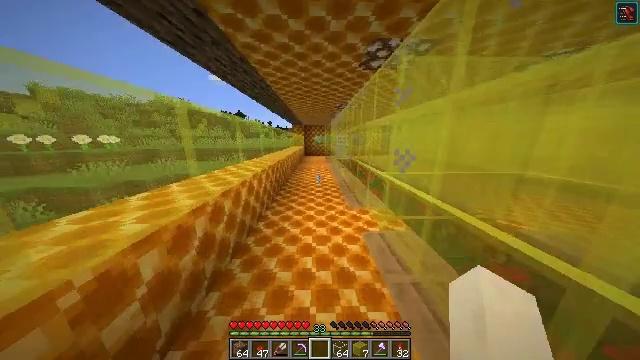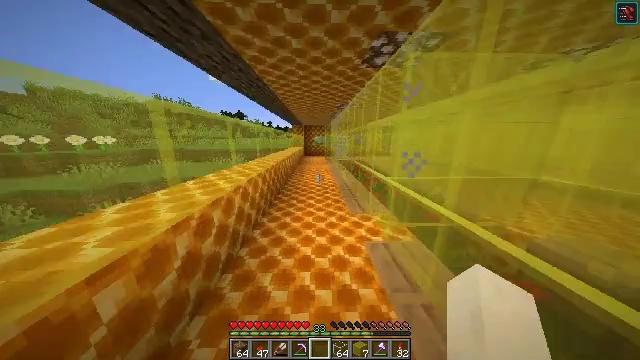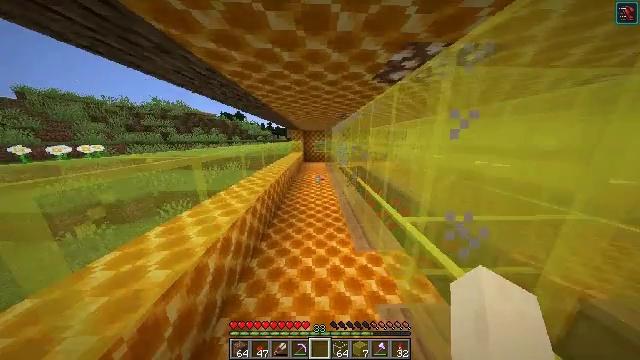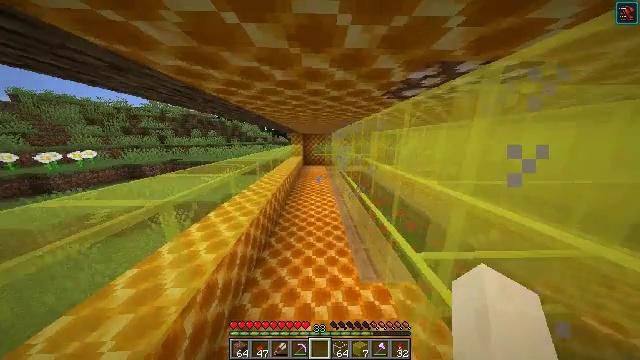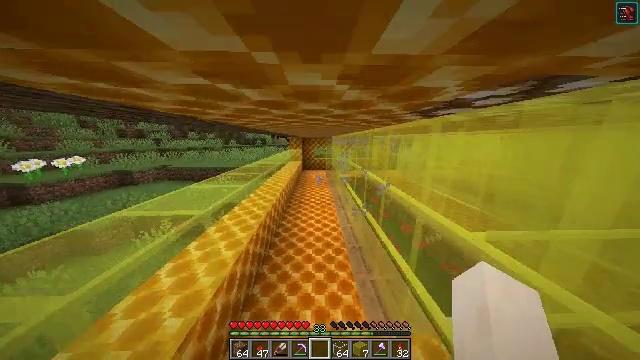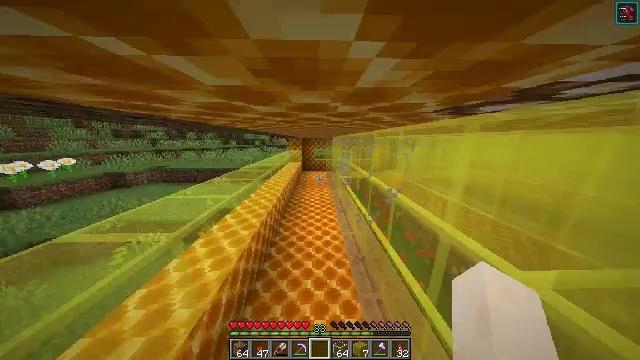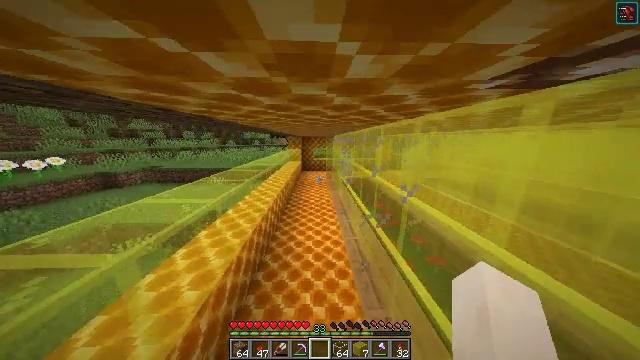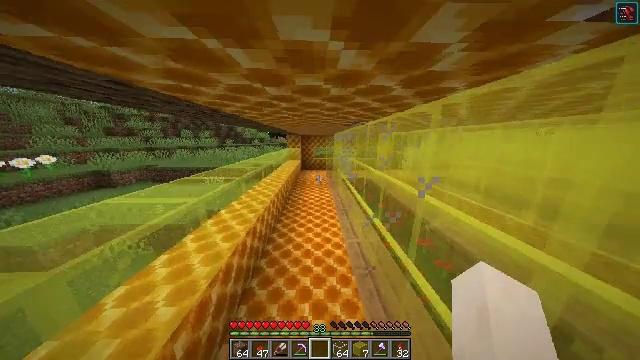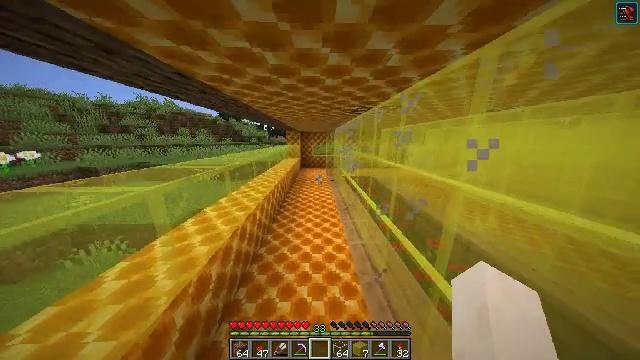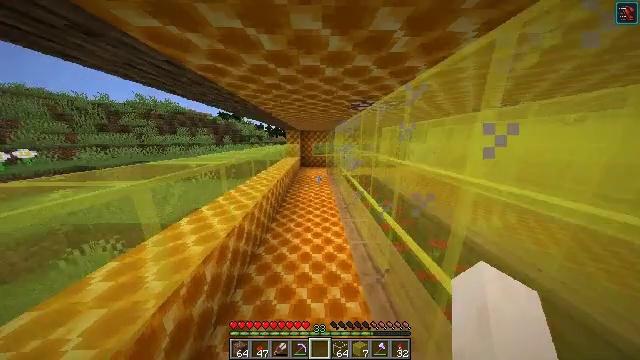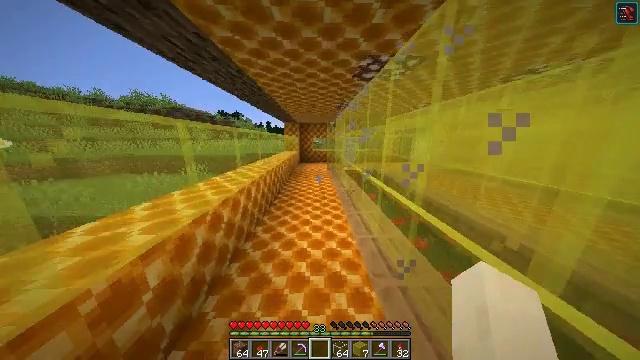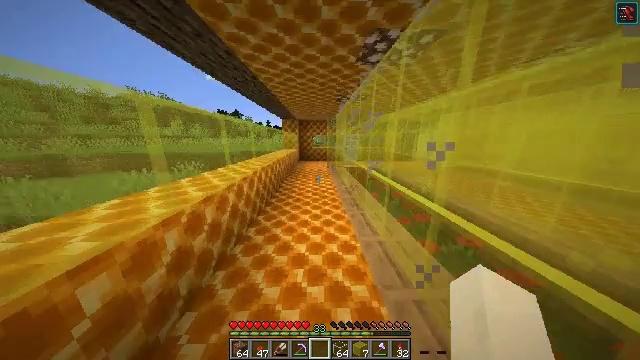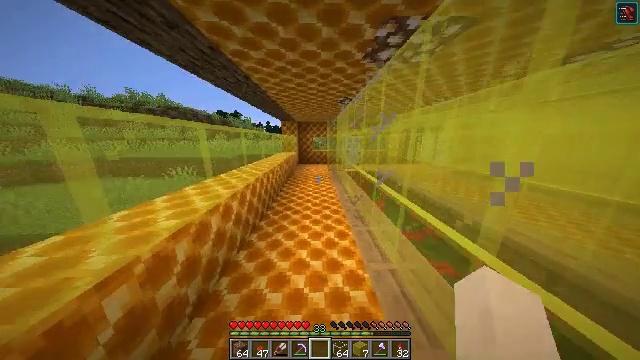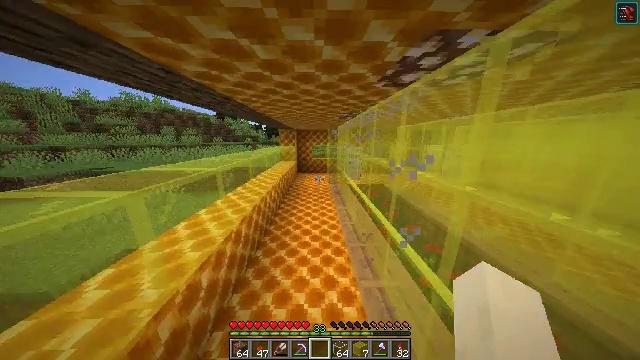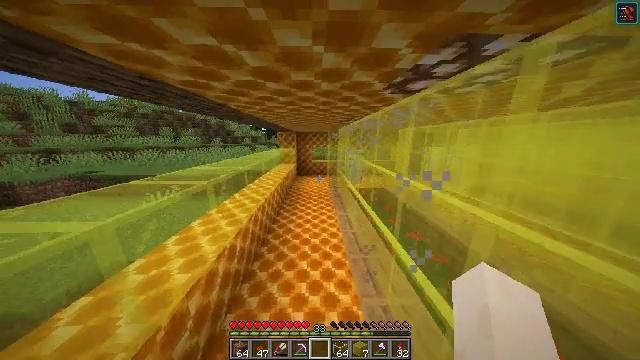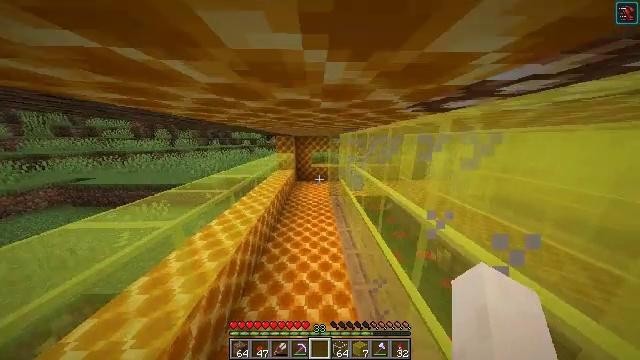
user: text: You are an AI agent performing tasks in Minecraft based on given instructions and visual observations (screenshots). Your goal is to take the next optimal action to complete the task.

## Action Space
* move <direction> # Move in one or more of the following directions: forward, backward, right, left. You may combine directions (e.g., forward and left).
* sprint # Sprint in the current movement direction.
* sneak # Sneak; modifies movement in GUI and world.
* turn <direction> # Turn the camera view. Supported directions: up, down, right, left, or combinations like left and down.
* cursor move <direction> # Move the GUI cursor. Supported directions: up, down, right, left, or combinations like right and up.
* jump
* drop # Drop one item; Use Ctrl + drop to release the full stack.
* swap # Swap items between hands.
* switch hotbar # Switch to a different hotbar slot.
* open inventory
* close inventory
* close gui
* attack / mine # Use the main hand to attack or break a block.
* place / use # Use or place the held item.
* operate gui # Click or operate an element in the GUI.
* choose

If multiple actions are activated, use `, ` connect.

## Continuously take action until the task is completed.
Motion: motion action
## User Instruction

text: Combine 4 honeycombs to form a honeycomb block.
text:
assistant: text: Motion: move forward, jump
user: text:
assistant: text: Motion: move forward, jump
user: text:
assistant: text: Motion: move forward, jump
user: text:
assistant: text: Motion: move forward, jump
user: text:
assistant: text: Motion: move forward, jump
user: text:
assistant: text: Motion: move forward, jump
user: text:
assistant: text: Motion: move forward, jump
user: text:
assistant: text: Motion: move forward, jump
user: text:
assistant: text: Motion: move forward, jump
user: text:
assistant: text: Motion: move forward, jump
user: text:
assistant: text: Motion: move forward, jump
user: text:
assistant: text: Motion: move forward, jump
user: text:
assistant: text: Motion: move forward, jump
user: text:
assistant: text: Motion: move forward, jump
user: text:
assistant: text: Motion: move forward, jump
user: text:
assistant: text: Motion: move forward, jump
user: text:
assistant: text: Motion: no_op
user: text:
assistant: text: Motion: no_op
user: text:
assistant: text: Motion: no_op
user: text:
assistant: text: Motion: no_op
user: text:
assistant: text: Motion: no_op
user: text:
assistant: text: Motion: no_op
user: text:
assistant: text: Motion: no_op
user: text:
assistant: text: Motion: no_op
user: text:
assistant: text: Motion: no_op
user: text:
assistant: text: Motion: no_op
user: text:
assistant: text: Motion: no_op
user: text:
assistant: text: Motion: no_op
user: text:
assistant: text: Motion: no_op
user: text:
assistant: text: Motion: no_op